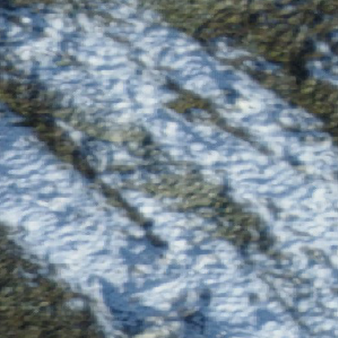
Label: other